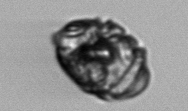
Label: Proterythropsis